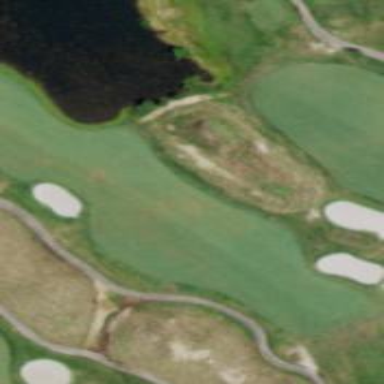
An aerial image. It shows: Sand bunker on golf course.